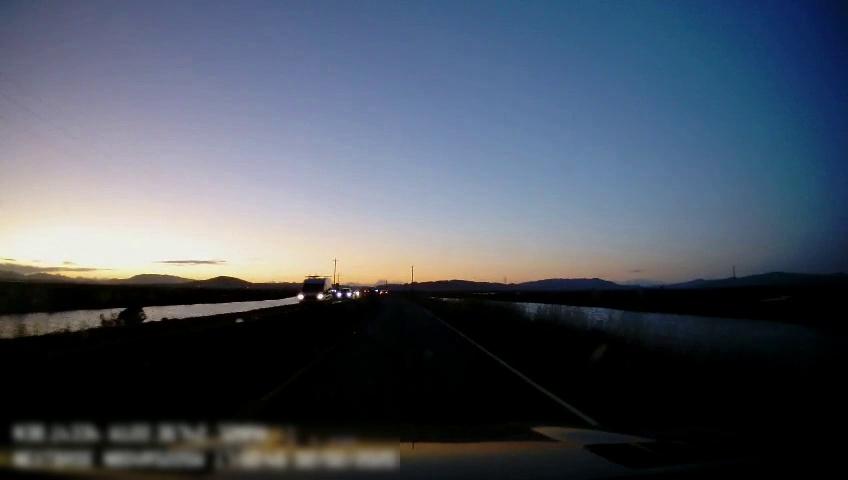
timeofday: Dusk/Dawn/Twilight
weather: Sunny
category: Drivable Space
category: Vehicles | Truck
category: Vehicles | SUV
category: Vehicles | SUV
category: Lanes | Current Lane
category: Lanes | Current Lane